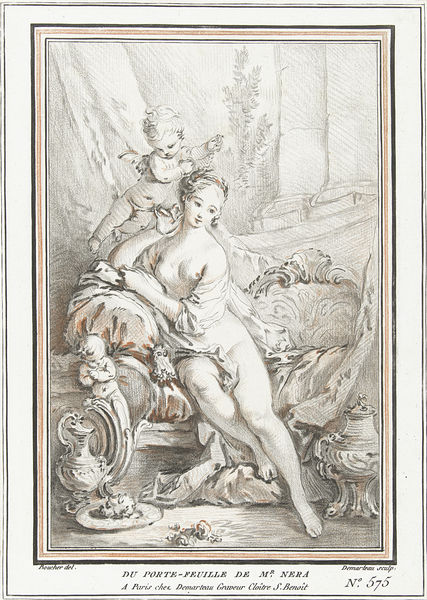
Titel: Venus en Amor
Künstler: Gilles Demarteau
Standort: Amsterdam
Institution: Rijksmuseum
Schlagwörter: akt, nackt, mädchen, sitzen, blume, busen, frau, licht, schwarz, säule, zeichnung, rot, teller, kind, engel, krug, putte, schrift, sofa, französisch, kissen, couch, brustwarze, druck, kranz, nummer, neoklassik, n, 575